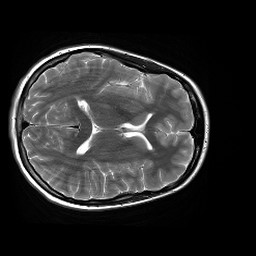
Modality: T2w
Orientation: axial
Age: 19
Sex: female
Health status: healthy
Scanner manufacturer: siemens
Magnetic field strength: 3 T
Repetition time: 4.01 s
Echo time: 0.116 s